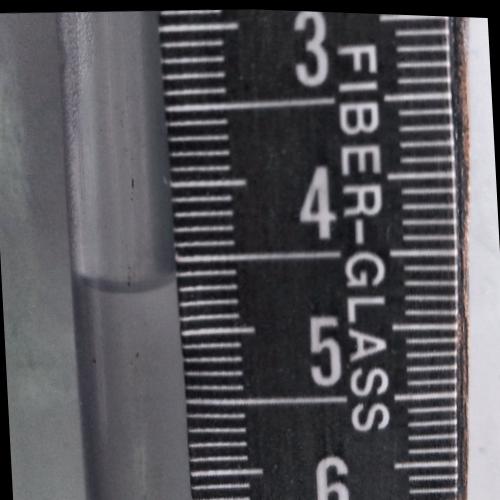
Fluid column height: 4.7 cm